Question: In php-sql, I want to re-search within the first search result table.
This is the captured picture executed by my php-mysql code.

I want to use the button "Search below result" to gain the detailed result from the first search result table.
Then, "Search in below result" form action is another php code which has to hold the first result, and have the sql code that is as like
'''
select uid, contents from datatable where contents like '%re-search word%'
and uid in (select uid from datatable where contents like '%first-search word%')
'''
but I have a question and don't know how uid works.
How can i produce uid?
What is uid?
Where is uid information?
How can i use uid as like above the sql code?
Below is my first-search php code
'''
<?php
$q = $_GET['q'];
$con = mysqli_connect('localhost','root','autoset','my_db');
if (!$con)
{
die('Could not connect: ' . mysqli_error($con));
}
mysqli_select_db($con,"ajax_demo");
$sql="SELECT * FROM persons WHERE FirstName = '".$q."' ;
$result = mysqli_query($con,$sql);
echo "<table border='1'>
<tr>
<th>Firstname</th>
<th>Lastname</th>
<th>Age</th>
<th>Hometown</th>
<th>Job</th>
</tr>";
while($row = mysqli_fetch_array($result))
{
echo "<tr>";
echo "<td>" . $row['FirstName'] . "</td>";
echo "<td>" . $row['LastName'] . "</td>";
echo "<td>" . $row['Age'] . "</td>";
echo "<td>" . $row['Hometown'] . "</td>";
echo "<td>" . $row['Job'] . "</td>";
echo "</tr>";
}
echo "</table>";
mysqli_close($con);
?>
'''
and How can i re-use the first-search word variable in the another php code?
Another php code is designed as like below
'''
<?php
$q = $_GET['q'];
$p = $_GET['LastName'];
$con = mysqli_connect('localhost','root','autoset','my_db');
if (!$con)
{
die('Could not connect: ' . mysqli_error($con));
}
mysqli_select_db($con,"ajax_demo");
$sql="SELECT uid, * FROM persons WHERE LastName = '".$p."' and select **uid** in (select uid from datatable where FirstName='".$q."') ;
$result = mysqli_query($con,$sql);
echo "<table border='1'>
<tr>
<th>Firstname</th>
<th>Lastname</th>
<th>Age</th>
<th>Hometown</th>
<th>Job</th>
</tr>";
while($row = mysqli_fetch_array($result))
{
echo "<tr>";
echo "<td>" . $row['FirstName'] . "</td>";
echo "<td>" . $row['LastName'] . "</td>";
echo "<td>" . $row['Age'] . "</td>";
echo "<td>" . $row['Hometown'] . "</td>";
echo "<td>" . $row['Job'] . "</td>";
echo "</tr>";
}
echo "</table>";
mysqli_close($con);
?>
'''
Above code, I think uid is important to recall the first search result.
But How can i get uid and set uid in php code or html code??
Please help me!
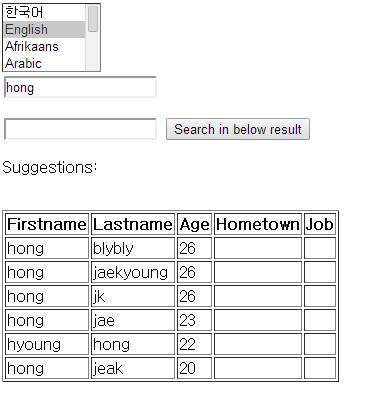
Answer: Q1: How can i produce uid?
A1: It should be a column in your table you created in mysql. Your create table statement would have looked something like:
'''
CREATE TABLE persons (
uid INT(10) NOT NULL AUTO_INCREMENT,
FirstName CHAR(30) NOT NULL,
LastName CHAR(30) NOT NULL,
Age INT(3),
Hometown CHAR(40),
Job CHAR(40),
PRIMARY KEY (uid)
);
'''
Q2: How can i produce uid?
A2: You won't have to. The AUTO_INCREMENT field will create itself for you when you insert an entry. <URL>
Q3: What is uid?
A3: It likely stands for "user identification" which is a number unique to a user. No other user may have that number in their "uid" field.
Q4: Where is uid information?
A4: It's in your table
Q5: How can i use uid as like above the sql code?
A5: Providing that you created it in your "create table" statement like I mentioned in A1 then you should be able to access uid with the query you presented above but should look more like:
'''
SELECT uid FROM persons WHERE LastName = '".$p."' AND FirstName ='".$q."';
'''
OR if you want to run a test query with a name you know is in your database then something like below:
'''
SELECT uid FROM persons WHERE LastName = 'timmy' AND FirstName ='tom';
'''